Question: My goal for this right now is to be able to receive the coordinates from the 'pyautogui' function 'locateOnScreen' and use the returned coordinates to click an object on the screen. I know how to use coordinates to click on screen but I cannot find the coordinates from the 'locateOnScreen' function
## Code
This is what I have so far which finds an object on the screen and determines if the object is visible. I just need to grab the coordinates of the object.
'''
from pyautogui import *
import pyautogui
import time
import keyboard
import random
while True:
if pyautogui.locateOnScreen('x1.png', confidence=0.9) is not None:
print("I can see it")
time.sleep(1)
else:
print("I can not see the X")
time.sleep(2)
'''
## x1.png

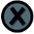
Answer: See <URL>: The return value of the 'locateOnScreen' function holds the coordinates.
'''
x1_coordinates = pyautogui.locateOnScreen('x1.png', confidence=0.9)
print(x1_coordinates) # This will print out where it is
if x1_coordinates:
print(f"I can see it at {x1_coordinates}")
else:
print("I cannot see it.")
'''
UPDATE: In chat, we've also discussed clicking on that object. For that, you can use 'locateCenterOnSCreen' or 'pyautogui.click(x.left + 3, x.top - 3)' (which is a bit of a hack and I wouldn't recommend using it).